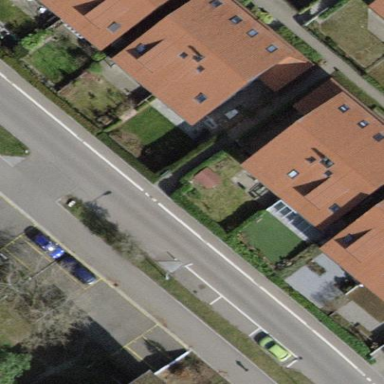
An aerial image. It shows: Terrace building.